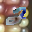
Label: 2